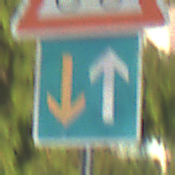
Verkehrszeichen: VorrangVorGegenverkehr
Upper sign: RadverkehrRechts
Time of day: SunriseSunset
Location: Outdoor (Suburban)
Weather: PartlyCloudy
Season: NotSpecified
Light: Natural